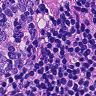
Metastatic tissue present: no